Question: In interface builder it only gives me the option of constraining my sub view to the bottom layout guide, not the superview. Because I am sometimes using the controller as a child controller in a container controller setup, I really want to constraint to the superview bottom, not the bottom layout guide.

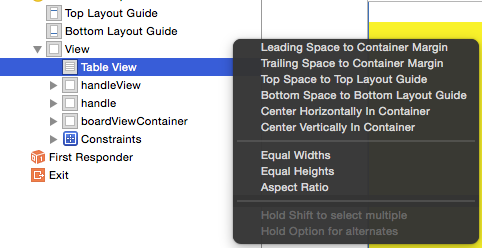
Answer: Select your TableView and go to 'Editor -> Pin'.
From there you have 4 options to pin to superview:
- - - -

This works as expected. The only downside is that you have to perform the pinning manually, as there are no shortcuts available.